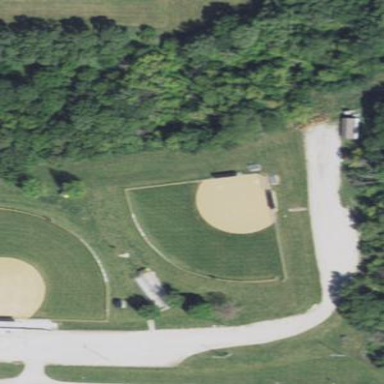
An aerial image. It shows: Baseball pitch for leisure land.